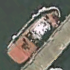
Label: civil